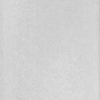
Label: dusty